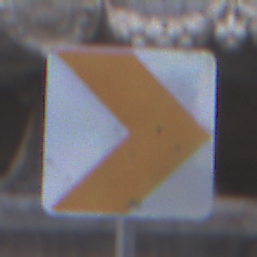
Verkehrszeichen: RichtungstafelnInKurvenKleinLinks
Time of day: SunriseSunset
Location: Outdoor (Urban)
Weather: PartlyCloudy
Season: NotSpecified
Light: Natural